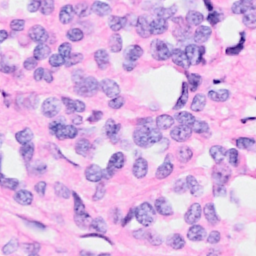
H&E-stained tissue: Breast